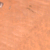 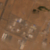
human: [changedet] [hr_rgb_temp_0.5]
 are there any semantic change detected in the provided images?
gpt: A subdivision appeared in the desert.